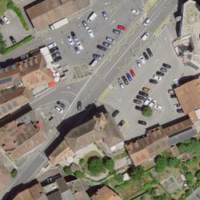
EUNIS habitat code: 54
Species observed at this site:
Antirrhinum majus
Asplenium trichomanes
Asplenium ruta-muraria
Centranthus ruber
Grus grus
Erysimum cheiri
Portulaca oleracea
Ficus carica
Cymbalaria muralis
Campanula rotundifolia
Tanacetum parthenium